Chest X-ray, PA view. Patient: 18 years old, sex F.
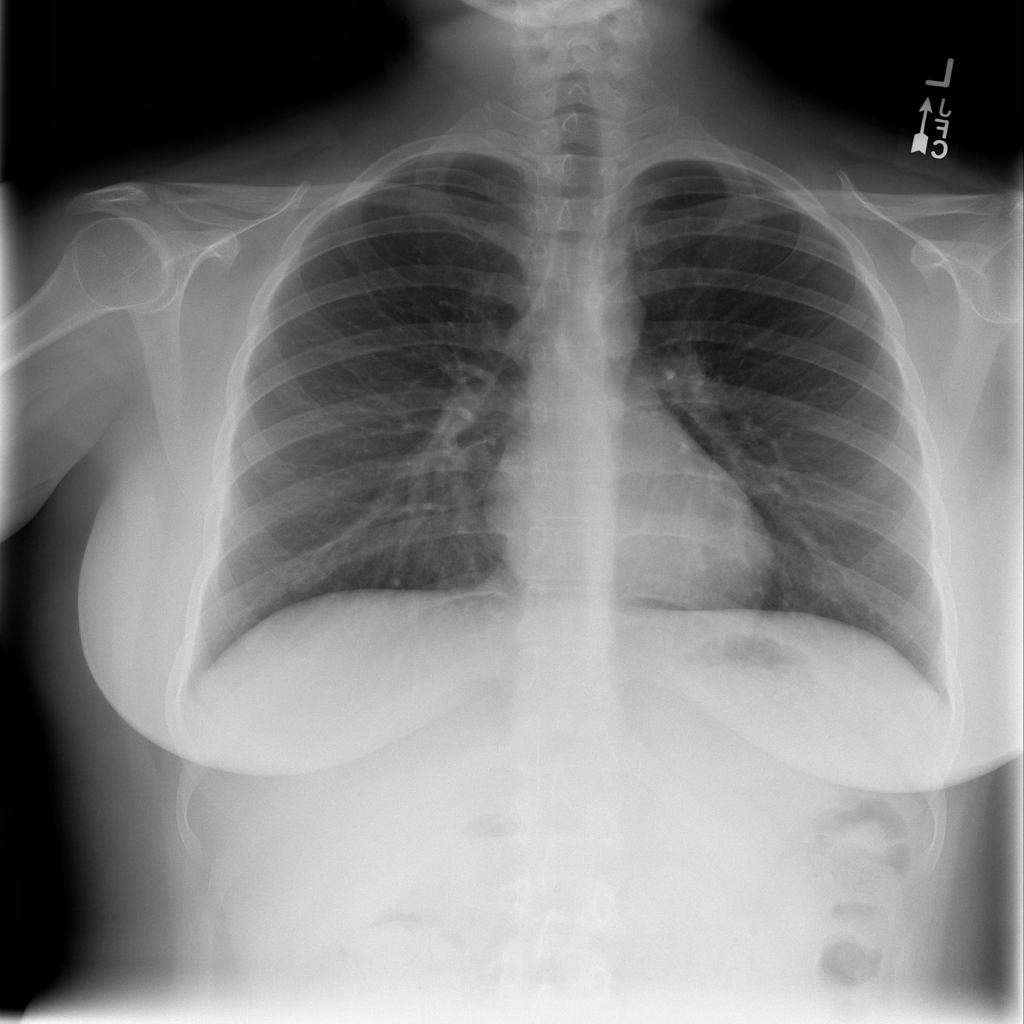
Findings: No Finding